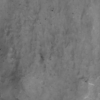
Label: not_dusty